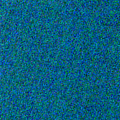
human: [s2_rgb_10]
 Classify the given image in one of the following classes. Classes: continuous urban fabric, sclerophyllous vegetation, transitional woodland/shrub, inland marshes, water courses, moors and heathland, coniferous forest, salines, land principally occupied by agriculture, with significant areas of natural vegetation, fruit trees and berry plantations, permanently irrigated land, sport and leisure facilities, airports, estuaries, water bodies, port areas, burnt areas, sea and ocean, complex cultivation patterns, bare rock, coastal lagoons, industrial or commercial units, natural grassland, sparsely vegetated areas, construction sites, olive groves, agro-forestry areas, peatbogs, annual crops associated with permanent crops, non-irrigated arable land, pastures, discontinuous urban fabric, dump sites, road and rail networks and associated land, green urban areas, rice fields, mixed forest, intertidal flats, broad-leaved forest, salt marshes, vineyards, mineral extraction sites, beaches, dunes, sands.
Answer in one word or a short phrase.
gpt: sea and ocean